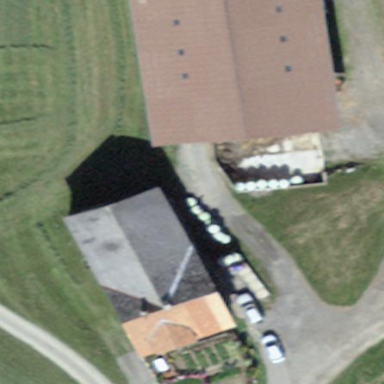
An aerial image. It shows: Farm building.